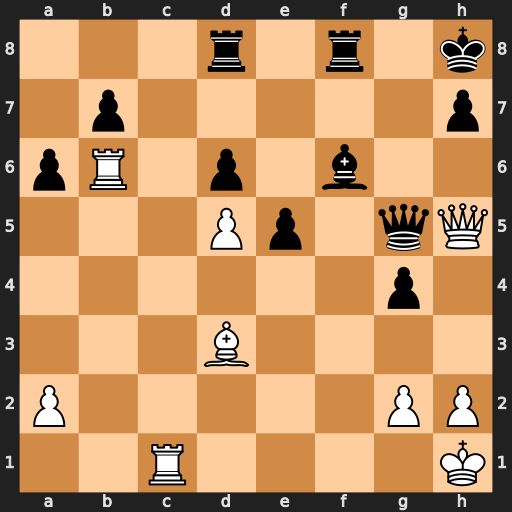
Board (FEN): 3r1r1k/1p5p/pR1p1b2/3Pp1qQ/6p1/3B4/P5PP/2R4K
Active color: w
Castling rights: -
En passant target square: -
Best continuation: Qxh7#